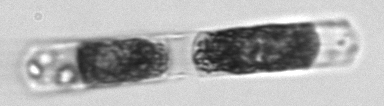
Label: Hemiaulus